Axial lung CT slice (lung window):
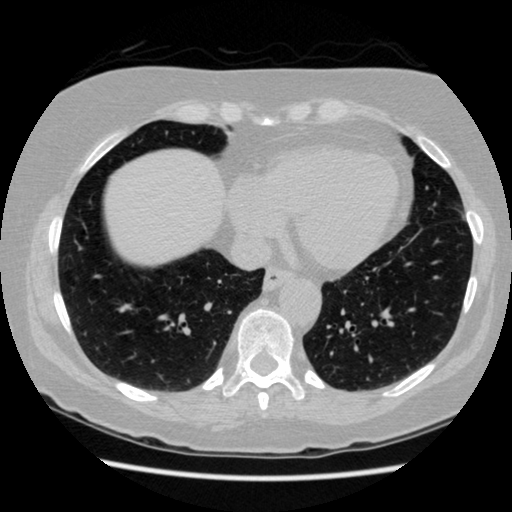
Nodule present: no